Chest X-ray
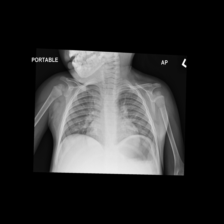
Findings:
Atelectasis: negative
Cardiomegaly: negative
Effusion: negative
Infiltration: negative
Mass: negative
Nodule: negative
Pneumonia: negative
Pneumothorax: negative
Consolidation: negative
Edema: negative
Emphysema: negative
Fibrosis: negative
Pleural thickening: negative
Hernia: negative